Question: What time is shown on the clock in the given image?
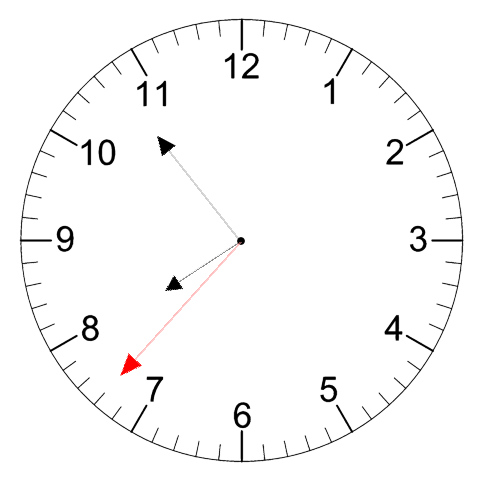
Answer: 07:53:37